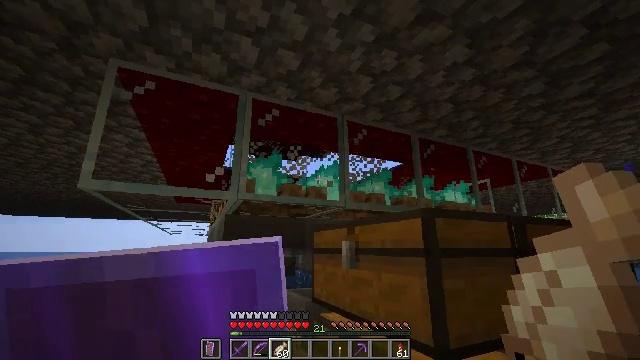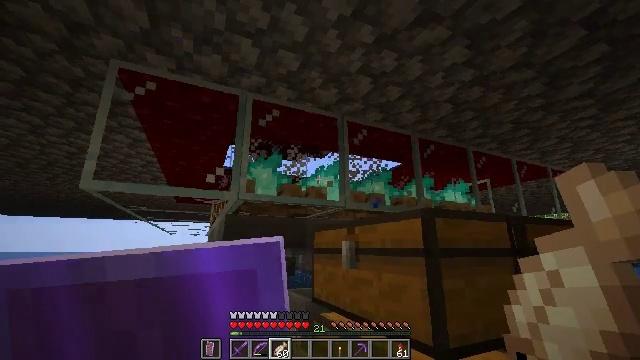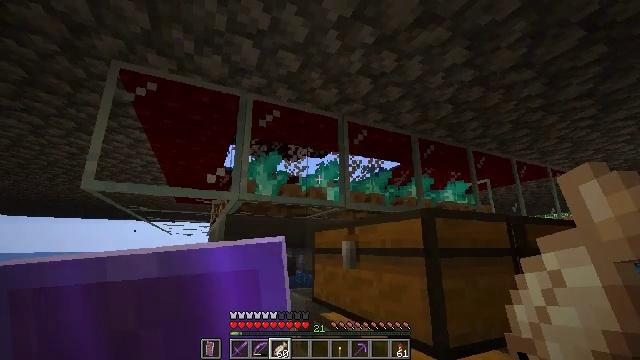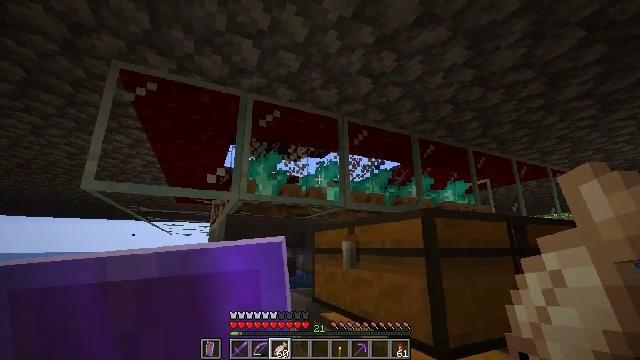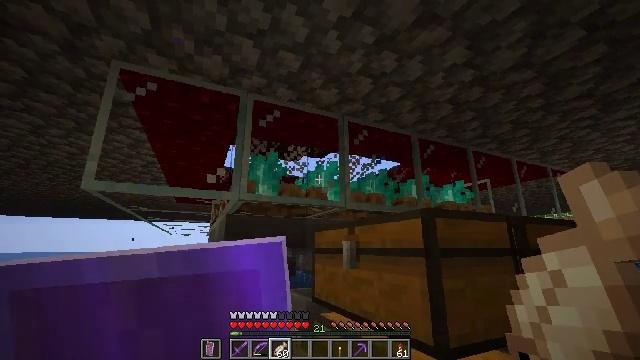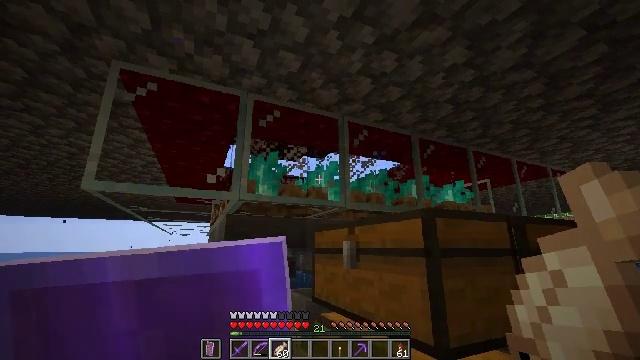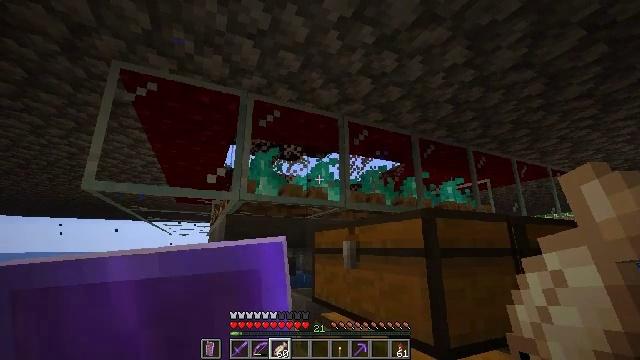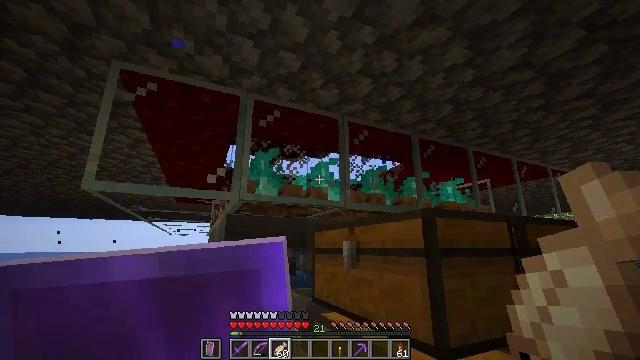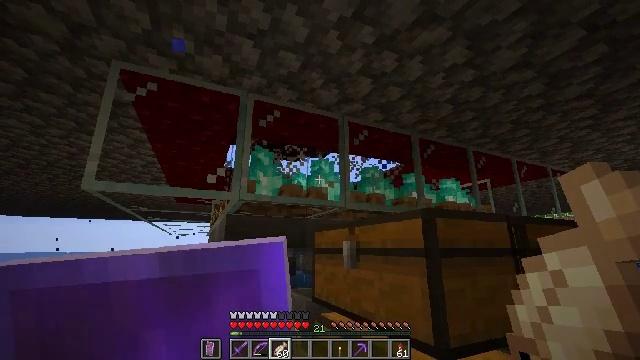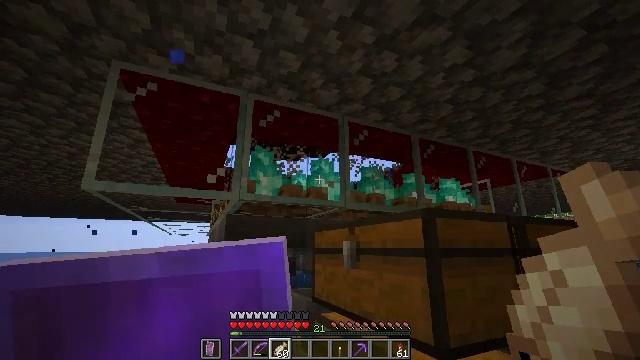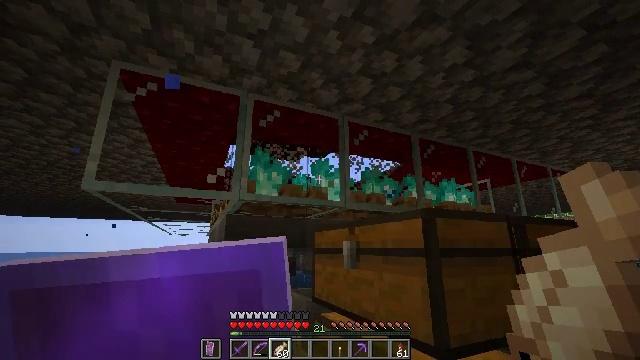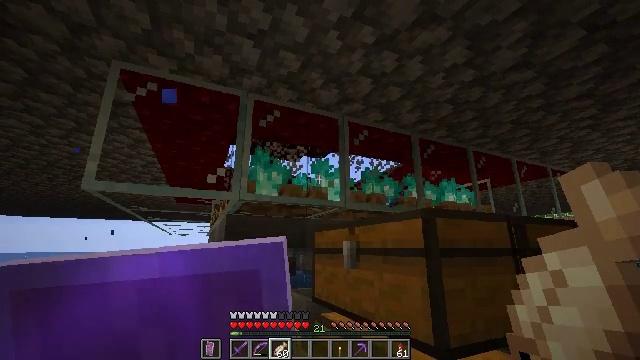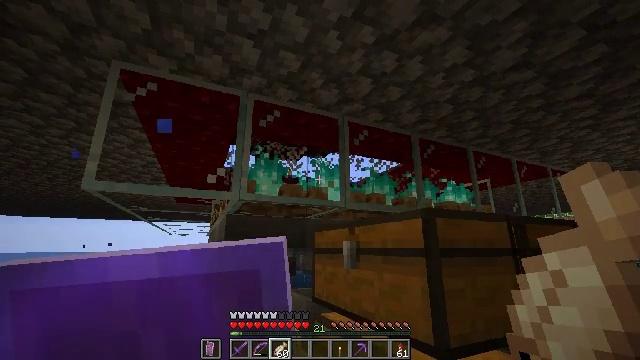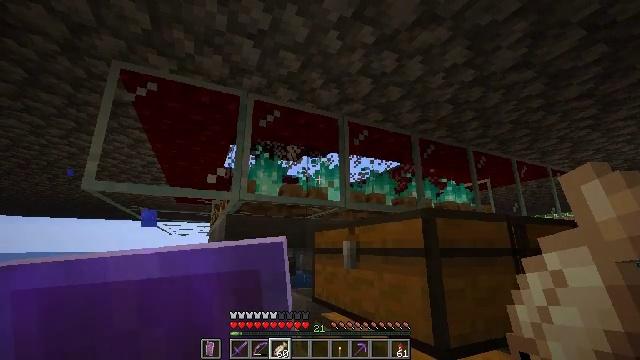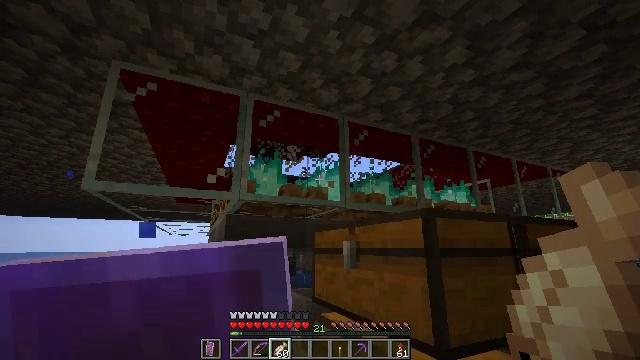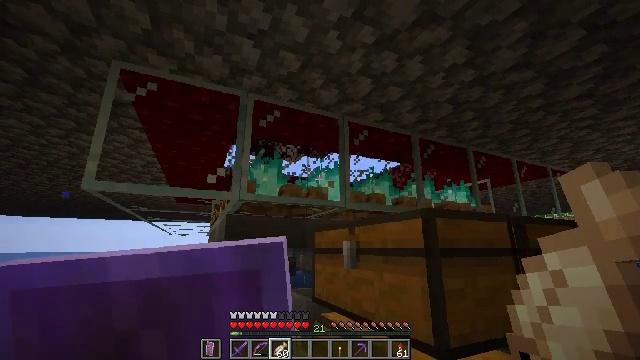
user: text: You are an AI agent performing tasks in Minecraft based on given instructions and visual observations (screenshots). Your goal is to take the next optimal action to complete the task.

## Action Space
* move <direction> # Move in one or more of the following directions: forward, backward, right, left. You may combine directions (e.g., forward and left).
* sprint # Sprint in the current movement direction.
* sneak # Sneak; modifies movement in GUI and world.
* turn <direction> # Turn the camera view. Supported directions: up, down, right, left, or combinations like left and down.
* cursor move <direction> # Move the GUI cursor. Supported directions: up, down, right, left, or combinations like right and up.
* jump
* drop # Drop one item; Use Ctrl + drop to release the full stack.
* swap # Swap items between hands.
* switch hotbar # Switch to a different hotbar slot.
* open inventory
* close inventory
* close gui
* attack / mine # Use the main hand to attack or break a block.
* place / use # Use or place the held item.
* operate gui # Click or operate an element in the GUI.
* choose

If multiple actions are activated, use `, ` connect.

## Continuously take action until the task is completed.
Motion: motion action
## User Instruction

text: Remove the sticky piston from its position.
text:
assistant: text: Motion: no_op
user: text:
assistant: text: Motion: no_op
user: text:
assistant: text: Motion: no_op
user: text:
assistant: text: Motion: no_op
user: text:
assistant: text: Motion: no_op
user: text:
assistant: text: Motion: no_op
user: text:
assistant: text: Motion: no_op
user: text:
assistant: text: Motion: no_op
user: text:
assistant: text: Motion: no_op
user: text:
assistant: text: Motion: no_op
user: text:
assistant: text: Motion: no_op
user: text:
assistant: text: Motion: no_op
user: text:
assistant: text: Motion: no_op
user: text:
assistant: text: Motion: no_op
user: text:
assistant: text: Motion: no_op
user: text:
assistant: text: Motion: no_op
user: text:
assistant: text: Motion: no_op
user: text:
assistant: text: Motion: no_op
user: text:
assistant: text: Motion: turn left and down
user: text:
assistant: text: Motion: turn left and down
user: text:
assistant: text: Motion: no_op
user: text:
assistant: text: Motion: no_op
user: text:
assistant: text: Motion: no_op
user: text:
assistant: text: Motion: no_op
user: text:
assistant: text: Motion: move right
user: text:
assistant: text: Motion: move right
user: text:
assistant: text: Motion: move right
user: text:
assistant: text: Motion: move right, turn left and down
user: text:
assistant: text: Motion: move right, turn left
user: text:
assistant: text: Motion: move right